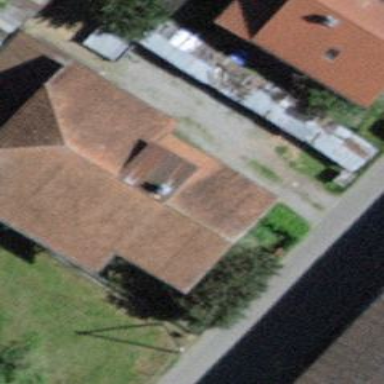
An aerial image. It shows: Farm building.